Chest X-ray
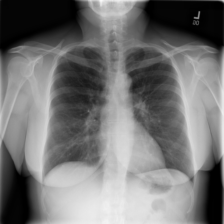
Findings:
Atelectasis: negative
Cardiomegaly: negative
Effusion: negative
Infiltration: negative
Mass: negative
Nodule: negative
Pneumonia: negative
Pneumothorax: negative
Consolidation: negative
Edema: negative
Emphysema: negative
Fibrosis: negative
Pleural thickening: negative
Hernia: negative